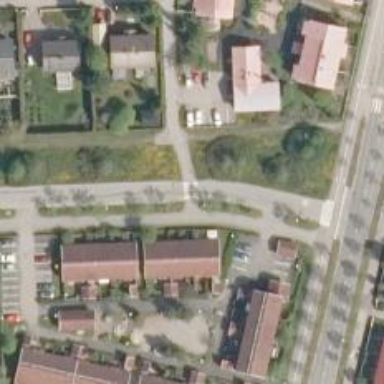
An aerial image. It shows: Cycleway.